Field crop: maize
Growth stage: 1
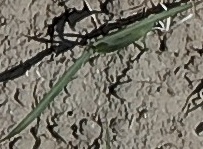
Species: sorghum